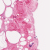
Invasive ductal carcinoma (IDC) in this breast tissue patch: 0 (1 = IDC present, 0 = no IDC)